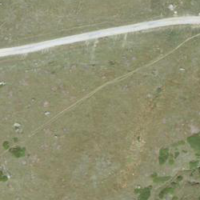
EUNIS habitat code: 26
Species observed at this site:
Saxicola rubetra